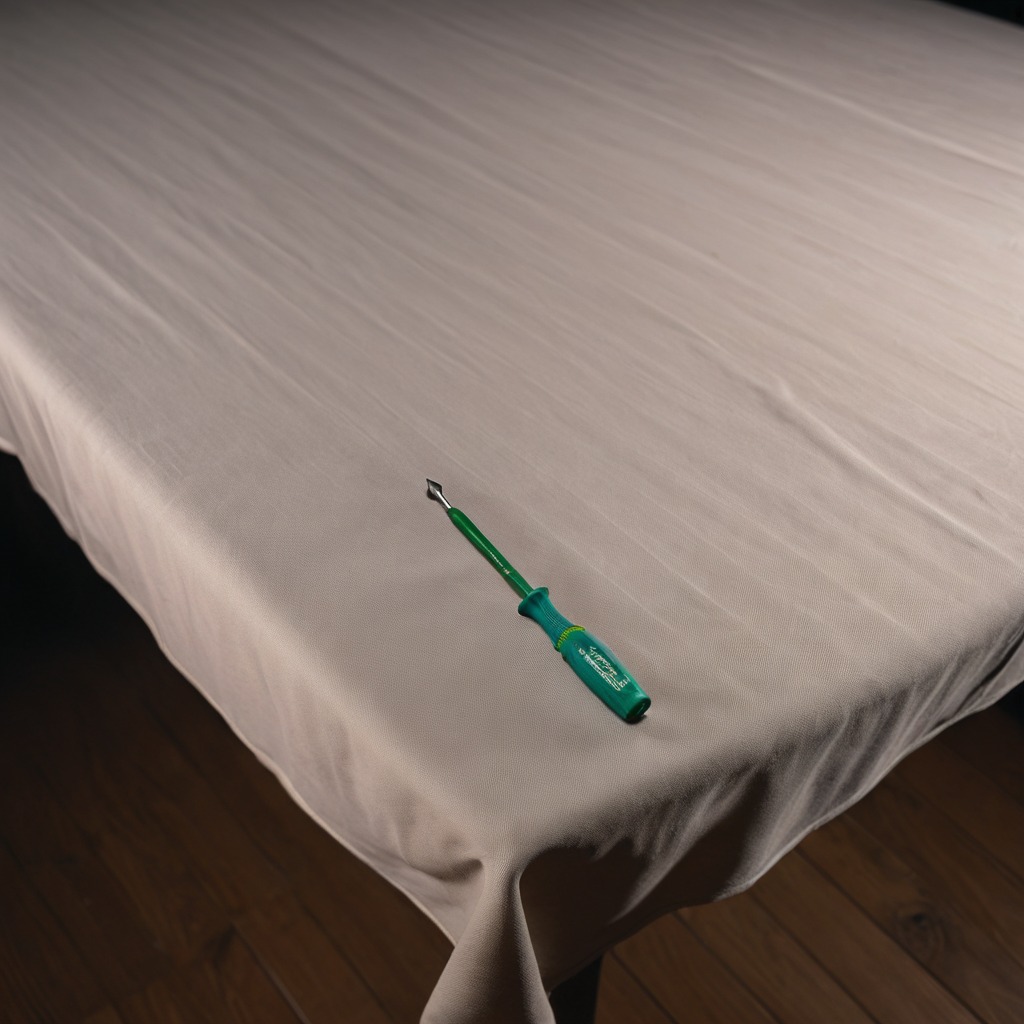
A screwdriver lies on the wooden table.